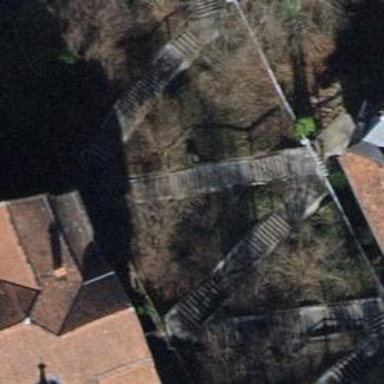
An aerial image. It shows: Road with steps.